Aerial crown-view tile of a tropical tree (Barro Colorado Island, Panama), acquired 20250124:
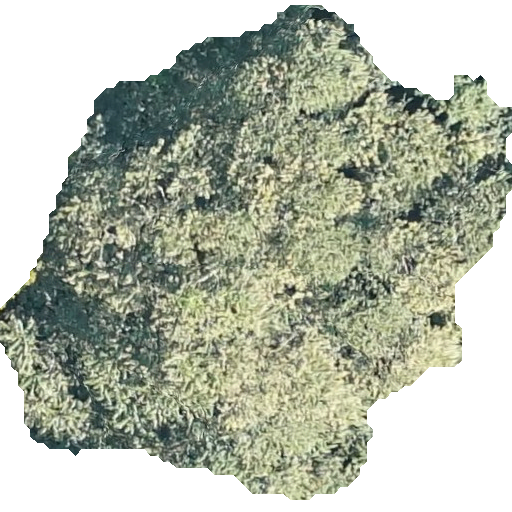
Species: Luehea seemannii
GBIF accepted scientific name: Luehea seemannii
Crown area: 253.628 m²